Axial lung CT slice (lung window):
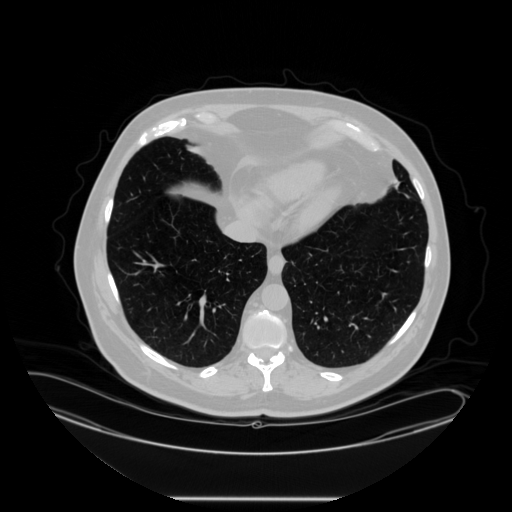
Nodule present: no